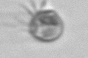
Label: Ciliophora